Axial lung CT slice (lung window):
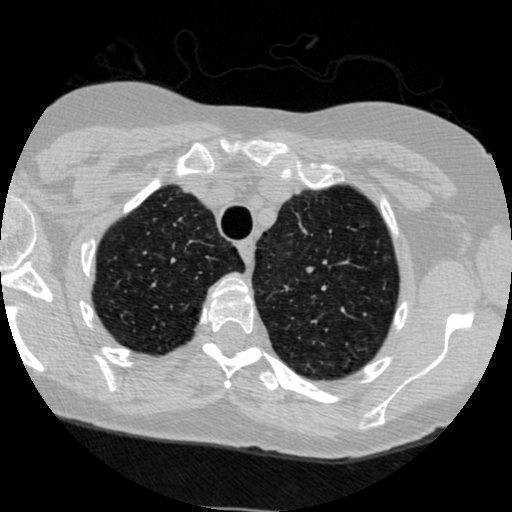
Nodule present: no